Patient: sex F, age 53
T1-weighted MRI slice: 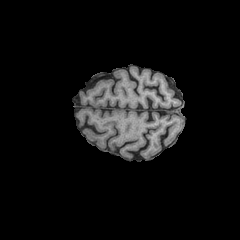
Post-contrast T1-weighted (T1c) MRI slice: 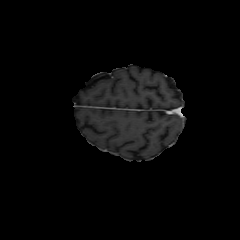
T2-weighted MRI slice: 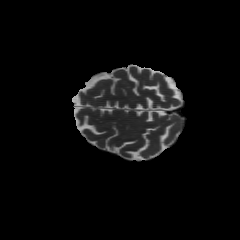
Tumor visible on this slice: no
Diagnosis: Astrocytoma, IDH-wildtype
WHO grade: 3